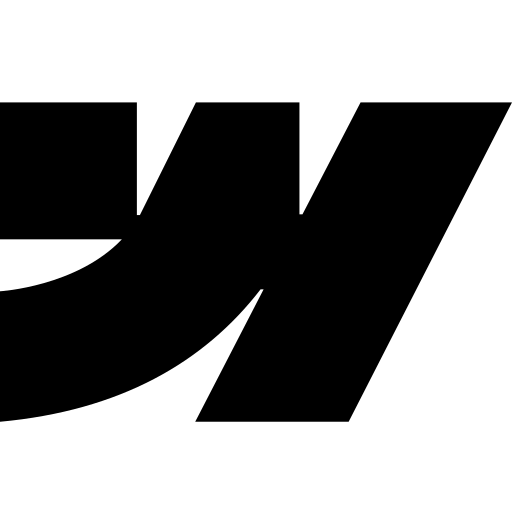
Tags: icon, FontAwesome, fa-icon, brand, webflow